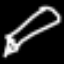
Label: pencil